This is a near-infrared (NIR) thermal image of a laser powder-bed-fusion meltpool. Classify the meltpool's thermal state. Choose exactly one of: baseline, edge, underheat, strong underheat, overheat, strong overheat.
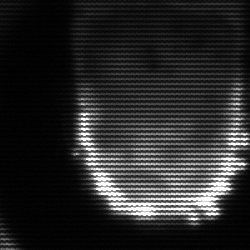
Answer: baseline